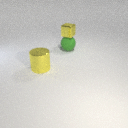
small yellow metal cube above large green rubber sphere